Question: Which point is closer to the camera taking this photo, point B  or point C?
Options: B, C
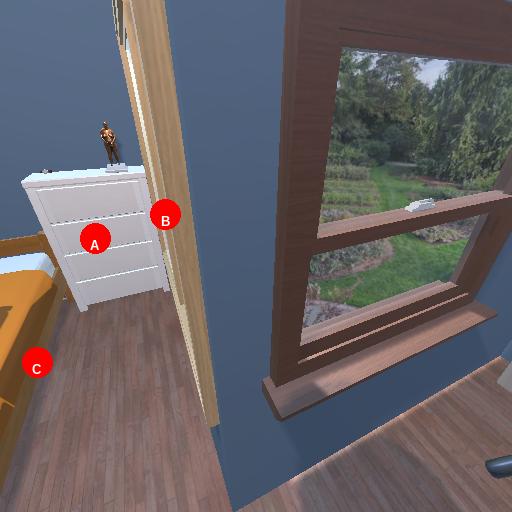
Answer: B